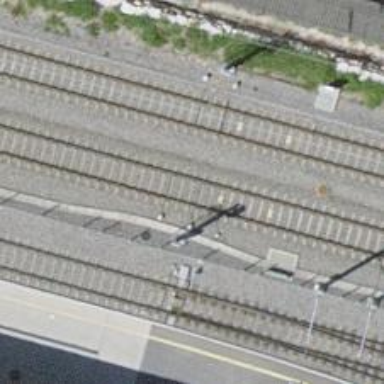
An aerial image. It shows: Railway signal.